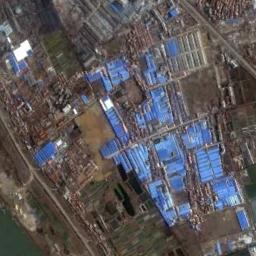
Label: industrial_area